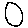
Label: circle